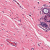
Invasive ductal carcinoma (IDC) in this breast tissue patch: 0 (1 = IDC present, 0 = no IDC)